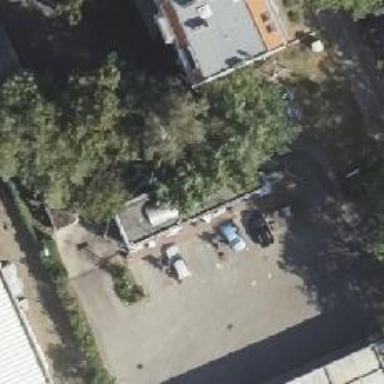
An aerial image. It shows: Car wash facility.